Field crop: tomato
Growth stage: 1
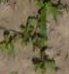
Species: portulaca